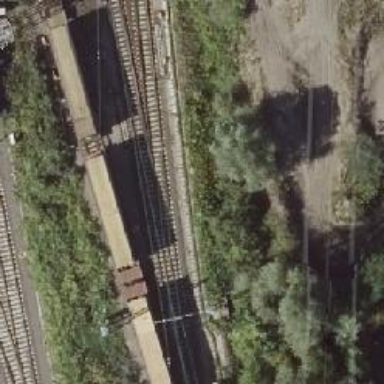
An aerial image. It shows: Railway switch.